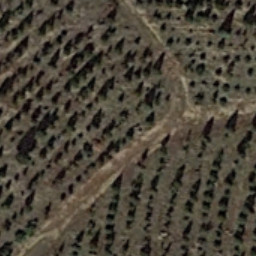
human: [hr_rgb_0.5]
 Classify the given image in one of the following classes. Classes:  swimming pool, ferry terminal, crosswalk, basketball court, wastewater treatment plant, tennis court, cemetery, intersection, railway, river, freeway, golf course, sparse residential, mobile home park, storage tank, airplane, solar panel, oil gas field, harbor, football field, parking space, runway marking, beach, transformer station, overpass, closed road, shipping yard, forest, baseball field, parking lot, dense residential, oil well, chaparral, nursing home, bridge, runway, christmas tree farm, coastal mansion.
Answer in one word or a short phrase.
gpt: christmas tree farm